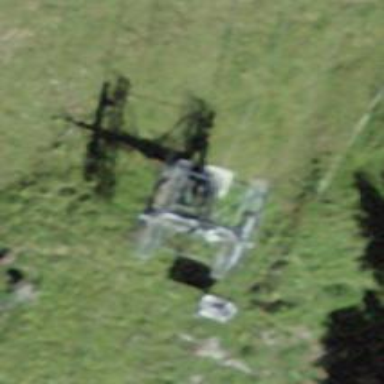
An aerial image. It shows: Pylon used for aerialway.